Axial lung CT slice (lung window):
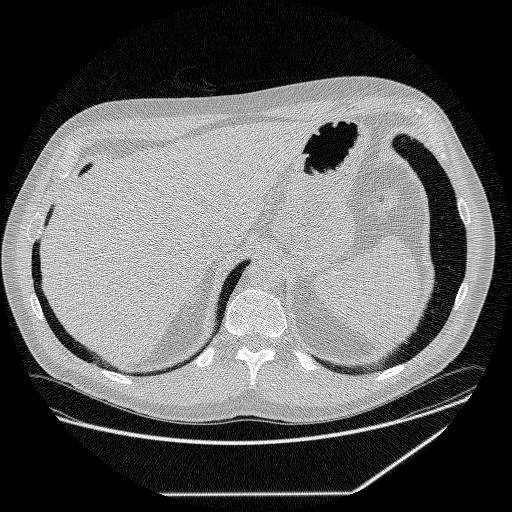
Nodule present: no